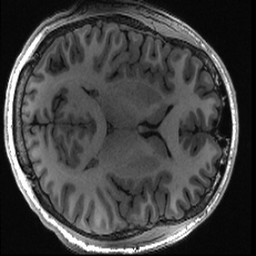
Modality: T1w
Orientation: axial
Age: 19
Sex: male